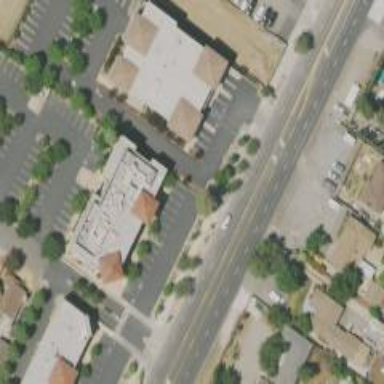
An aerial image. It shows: Healthcare clinic is depicted in the image.